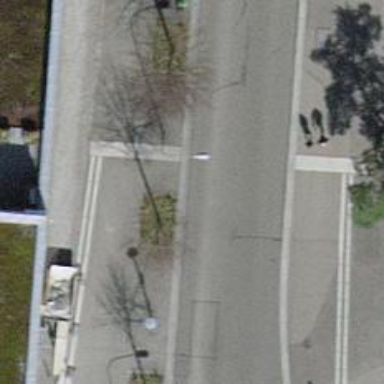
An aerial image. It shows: Residential road with asphalt surface. There are sidewalks on both sides of the road.